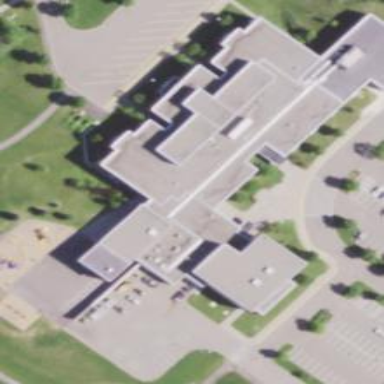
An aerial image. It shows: School building.